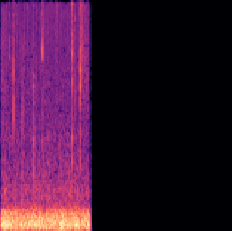
Sound class: Fire crackling